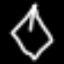
Label: diamond